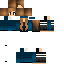
A female human skin with medium skin, wearing brown long hair dressed in a blue hoodie and brown pants, featuring a closed mouth.